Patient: sex F, age 54
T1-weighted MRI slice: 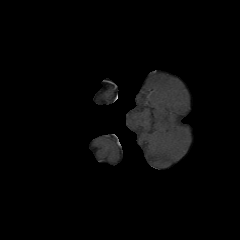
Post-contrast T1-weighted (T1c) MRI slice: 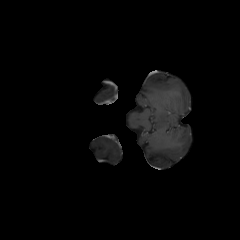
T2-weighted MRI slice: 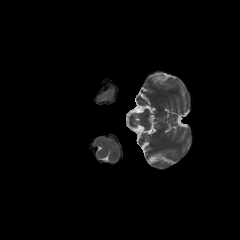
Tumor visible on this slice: no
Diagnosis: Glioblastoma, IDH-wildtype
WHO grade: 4